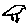
Label: bird